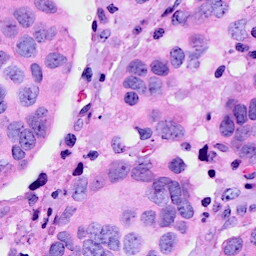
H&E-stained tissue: Breast